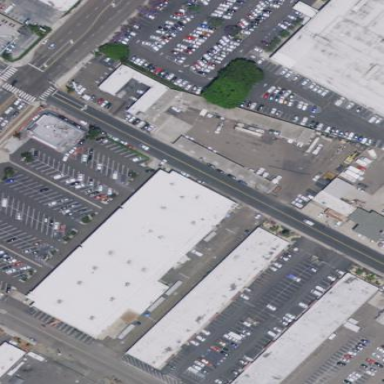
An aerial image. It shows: Commercial building of retail type.